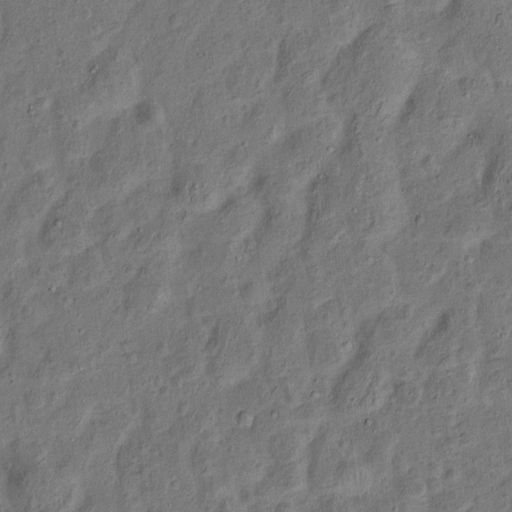
Objects detected: cone